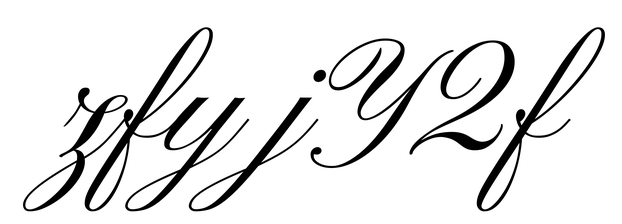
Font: PinyonScript-Regular